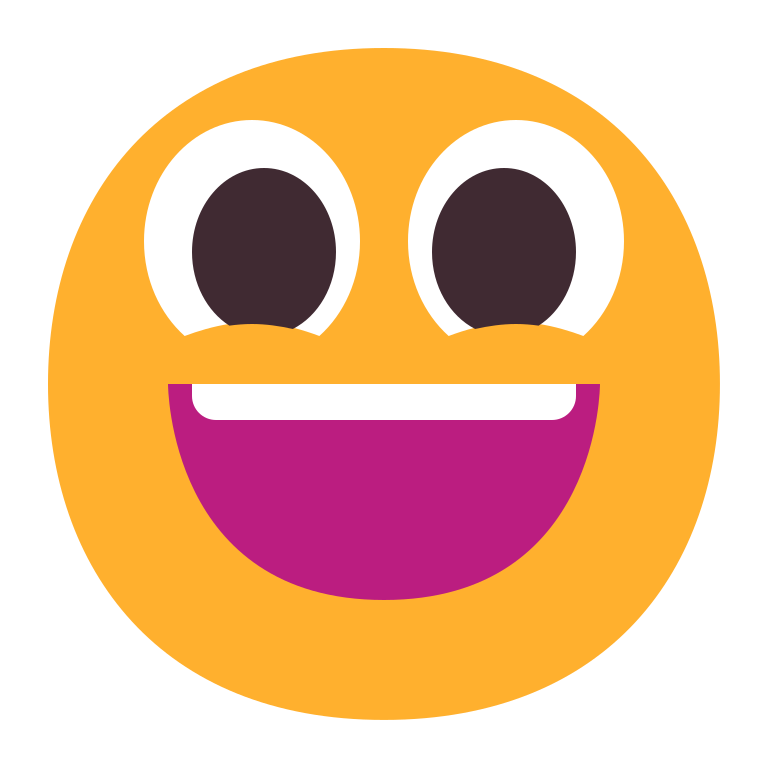
grinning face with big eyes flat